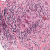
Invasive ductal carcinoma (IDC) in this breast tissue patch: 1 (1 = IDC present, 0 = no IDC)